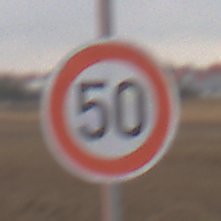
Verkehrszeichen: Geschwindigkeit50
Umgebung: Outdoor, RoadRail
Tageszeit: Midday
Wetter: Overcast
Licht: Natural
Jahreszeit: NotSpecified
Kontrast: LowContrast